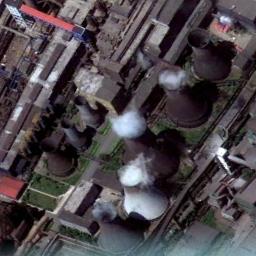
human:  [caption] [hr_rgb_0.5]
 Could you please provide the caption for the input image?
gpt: The thermal power station is on the grass next to some buildings with white mist above .

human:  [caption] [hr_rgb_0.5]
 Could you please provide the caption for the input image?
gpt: There are two thermal power stations and rows of storage tanks .

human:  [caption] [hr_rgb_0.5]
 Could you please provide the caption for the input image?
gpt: Many buildings are near the thermal power station .

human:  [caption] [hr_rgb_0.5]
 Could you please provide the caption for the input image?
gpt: There are large factories in the thermal power station, there are eight cooling towers, and four are steaming .

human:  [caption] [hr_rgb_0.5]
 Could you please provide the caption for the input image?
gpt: There are some buildings and chimneys on the thermal power station .